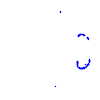
Particle: kaon